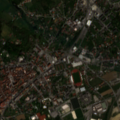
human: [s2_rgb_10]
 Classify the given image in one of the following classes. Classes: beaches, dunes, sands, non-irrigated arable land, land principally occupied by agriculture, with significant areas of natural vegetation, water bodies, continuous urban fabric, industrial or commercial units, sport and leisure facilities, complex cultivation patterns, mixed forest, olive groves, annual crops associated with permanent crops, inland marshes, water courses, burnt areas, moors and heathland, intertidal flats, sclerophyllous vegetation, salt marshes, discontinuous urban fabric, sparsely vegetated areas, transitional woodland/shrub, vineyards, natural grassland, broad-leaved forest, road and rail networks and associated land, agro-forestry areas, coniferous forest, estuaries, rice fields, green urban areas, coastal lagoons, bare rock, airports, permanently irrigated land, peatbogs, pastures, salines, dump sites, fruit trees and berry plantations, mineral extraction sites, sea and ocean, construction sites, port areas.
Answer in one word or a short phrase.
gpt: discontinuous urban fabric, industrial or commercial units, non-irrigated arable land, pastures, complex cultivation patterns